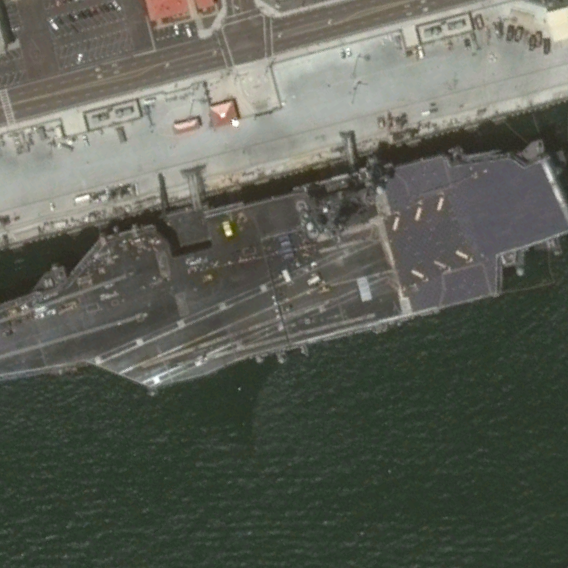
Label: aircraft_carrier